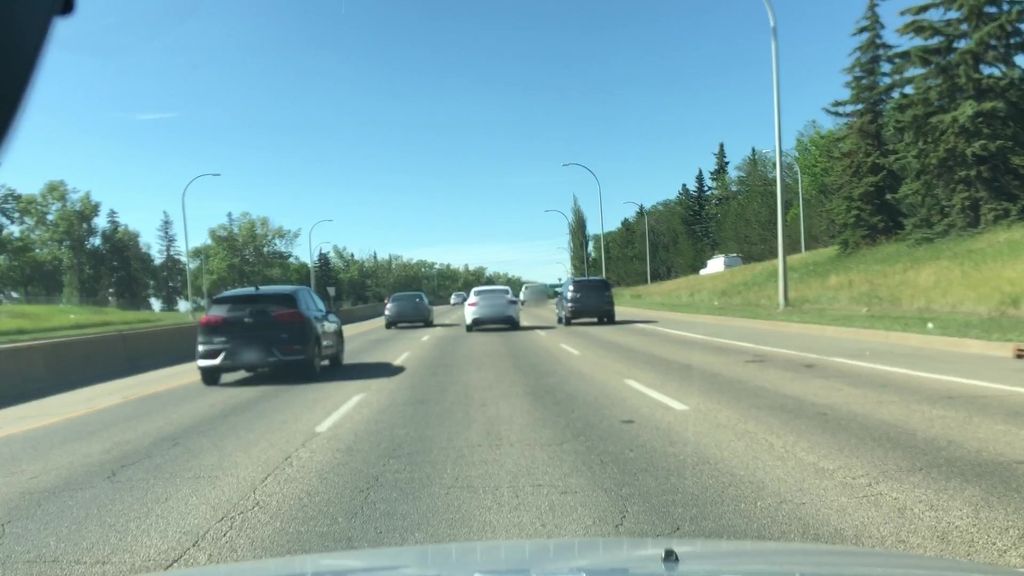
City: edmonton